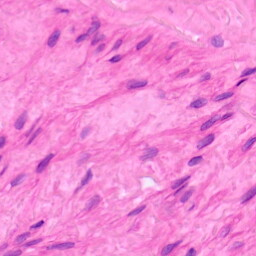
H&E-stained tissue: Lung